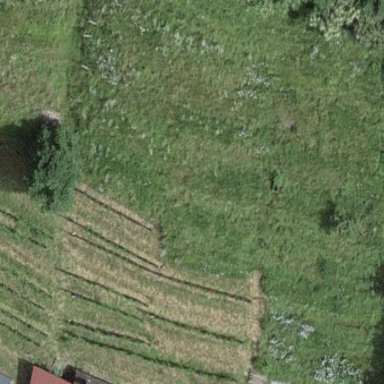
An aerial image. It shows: Area covered with grass.